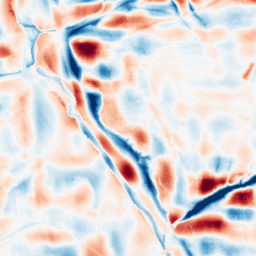
Category: wavelet
Decomposition family: wavelet_dwt
Decomposition parameters: wavelet: db4
level: 5
Upsampling method: sinc_hamming
Upsampling parameters: scale: 2
kernel_size: 16
Upsampling scale: 2